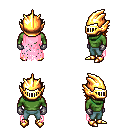
a pixel art fantasy rpg character, male body template, orc, green skin, pink tattered cape, teal pants, blonde long bangs hairstyle, gold helm, metal gloves, gold boots, four views (front, back, left, right), 2x2 character sprite sheet, small pixel art, hard edges, no anti-aliasing